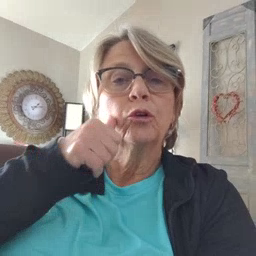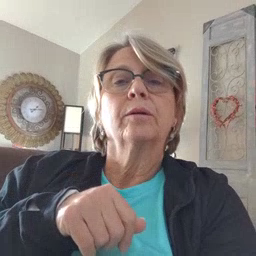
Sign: girl